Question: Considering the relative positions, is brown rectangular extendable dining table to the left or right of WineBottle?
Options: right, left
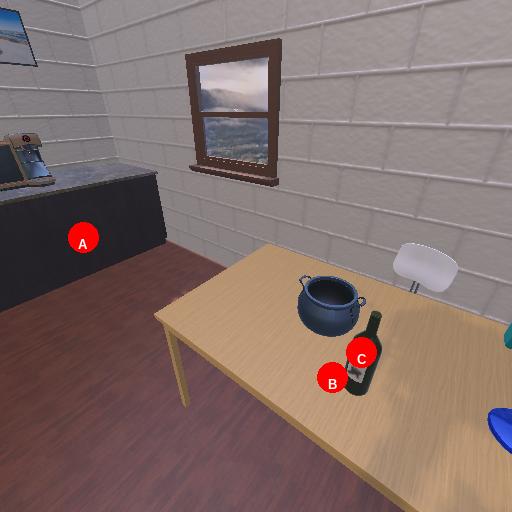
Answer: right